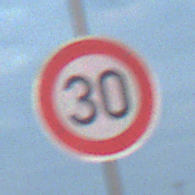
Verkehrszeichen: Geschwindigkeit30
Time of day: SunriseSunset
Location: Outdoor (Nature)
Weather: PartlyCloudy
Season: NotSpecified
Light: Natural